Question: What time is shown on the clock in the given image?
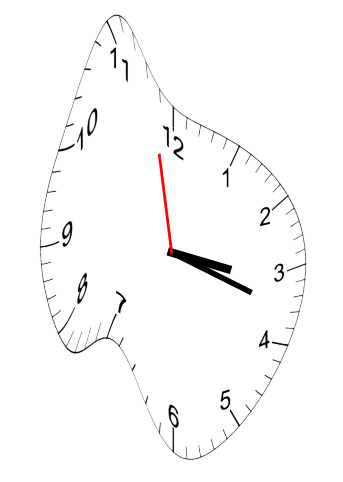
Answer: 03:17:58